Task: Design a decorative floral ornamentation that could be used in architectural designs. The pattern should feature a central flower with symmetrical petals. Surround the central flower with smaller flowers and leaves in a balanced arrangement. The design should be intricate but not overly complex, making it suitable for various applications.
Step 1659:
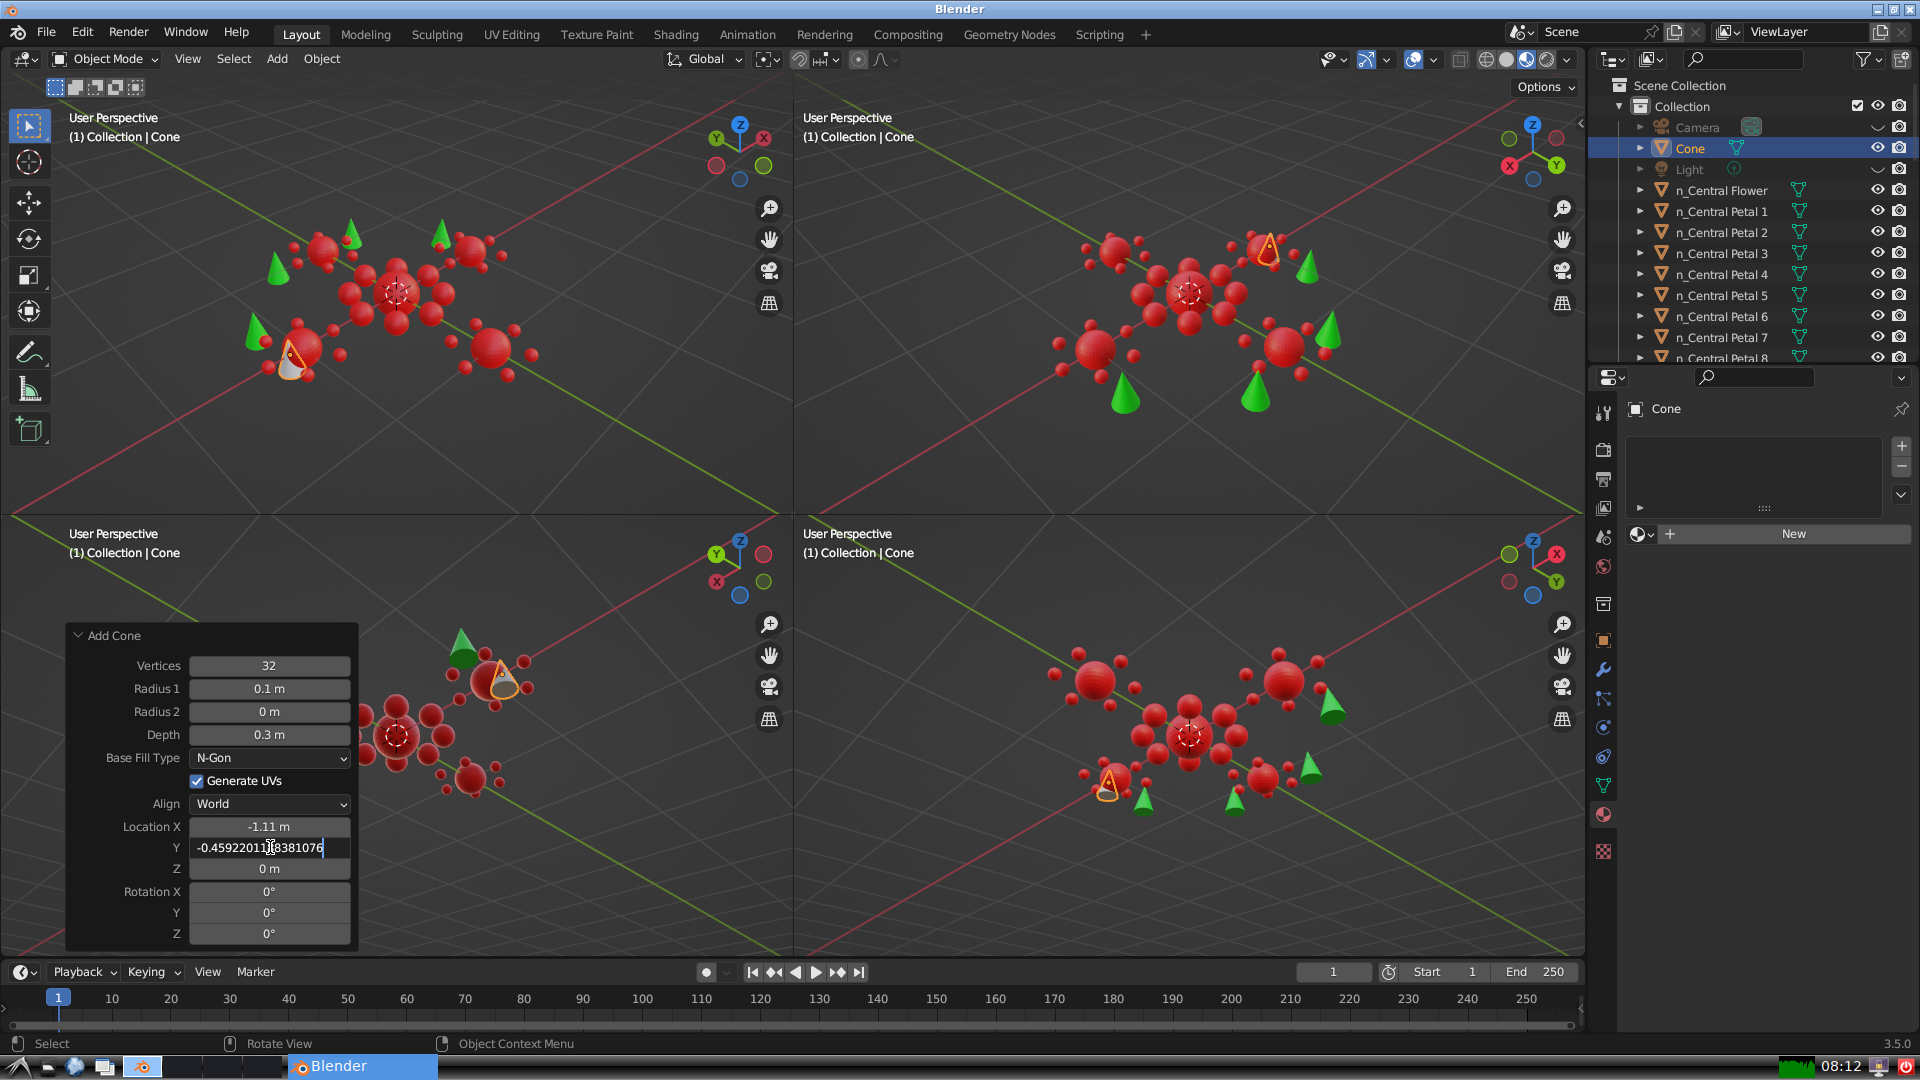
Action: {"key_press": ['Return']}